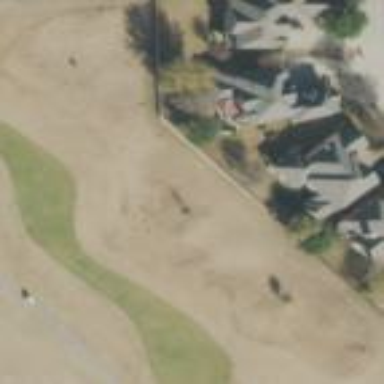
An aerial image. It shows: Area of rough grass used for golf.